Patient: sex F, age 63
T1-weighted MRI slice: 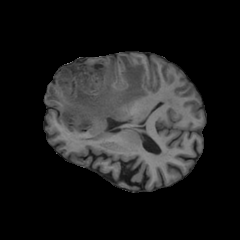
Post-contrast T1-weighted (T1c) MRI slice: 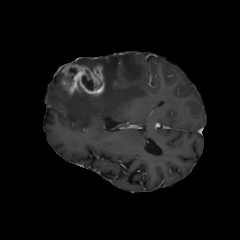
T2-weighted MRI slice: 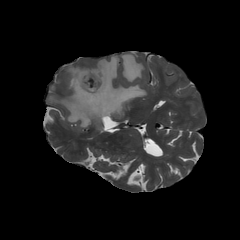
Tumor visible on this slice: yes
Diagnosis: Glioblastoma, IDH-wildtype
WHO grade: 4